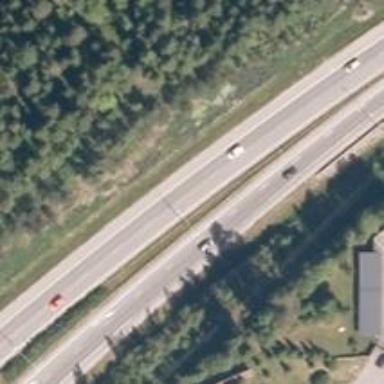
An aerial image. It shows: Asphalt motorway of trunk classification.